Question: I use kendo ui grid in project,I have a problem in popup kendo grid.
I have a kendo grid. and i customize title of column in grid by html helper.but in edit popup window title not set as same as kendo grid.
'''
<div class="k-rtl">
@(Html.Kendo().Grid<KendoSample.Models.Person>()
.Name("grid")
.Columns(columns =>
{
columns.Bound(p => p.PersonId).Title("khd").Width(100).Sortable(true);
columns.Bound(p => p.Name).Title("nm").Width(200).Sortable(true);
columns.Bound(p => p.Family).Title("nm khnwdgy").Sortable(false);
columns.Command(c => { c.Edit().Text("wyrysh").CancelText("nSrf").UpdateText("dhkhyrh"); c.Destroy().Text("Hdhf"); });
})
.Pageable()
.ToolBar(s => { s.Create().Text("yjd"); })
.Editable(c => { c.TemplateName("Default").Mode(GridEditMode.PopUp); c.Window(x => x.Title("wyrysh")); })
.Scrollable()
.Sortable()
.HtmlAttributes(new { style = "height:430px;" })
.DataSource(dataSource => dataSource
.Ajax()
.Model(c => c.Id(p => p.PersonId))
.Create(c => c.Action("Read", "Home"))
.Read(read => read.Action("EditingPopup_Read", "Grid"))
.Update(update => update.Action("EditingPopup_Update", "Grid"))
.Destroy(update => update.Action("EditingPopup_Destroy", "Grid"))
.ServerOperation(true)
.PageSize(8)
.Read(read => read.Action("EditingPopup_read", "Home"))
)
.Sortable()
.Filterable()
)
</div>
'''
please help me.

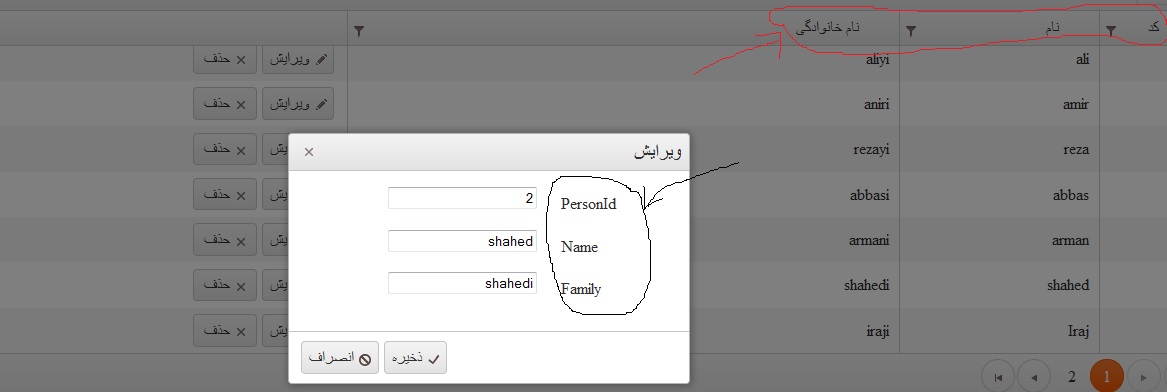
Answer: i fix this issue by use EditorTemplates in view.